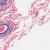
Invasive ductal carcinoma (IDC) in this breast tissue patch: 0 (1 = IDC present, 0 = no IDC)